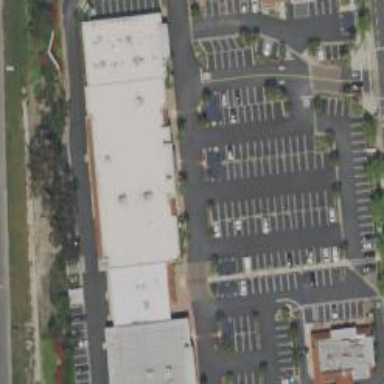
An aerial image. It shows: Retail area.